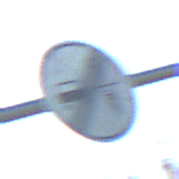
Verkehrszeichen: EndeVerbotUeberholenEinspurigeFahrzeuge
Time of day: MorningAfternoon
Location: Outdoor (Nature)
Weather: Clear
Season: Autumn
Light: Natural